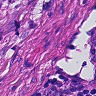
Metastatic tissue present: yes